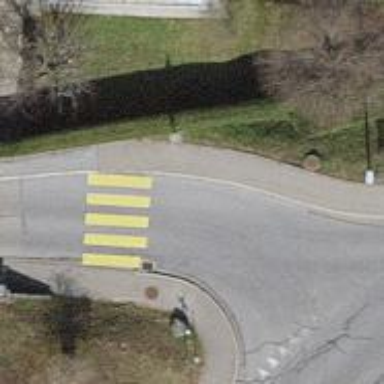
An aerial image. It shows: Zebra crossing on the road.